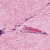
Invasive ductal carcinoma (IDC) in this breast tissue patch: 0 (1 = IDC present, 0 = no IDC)